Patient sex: M
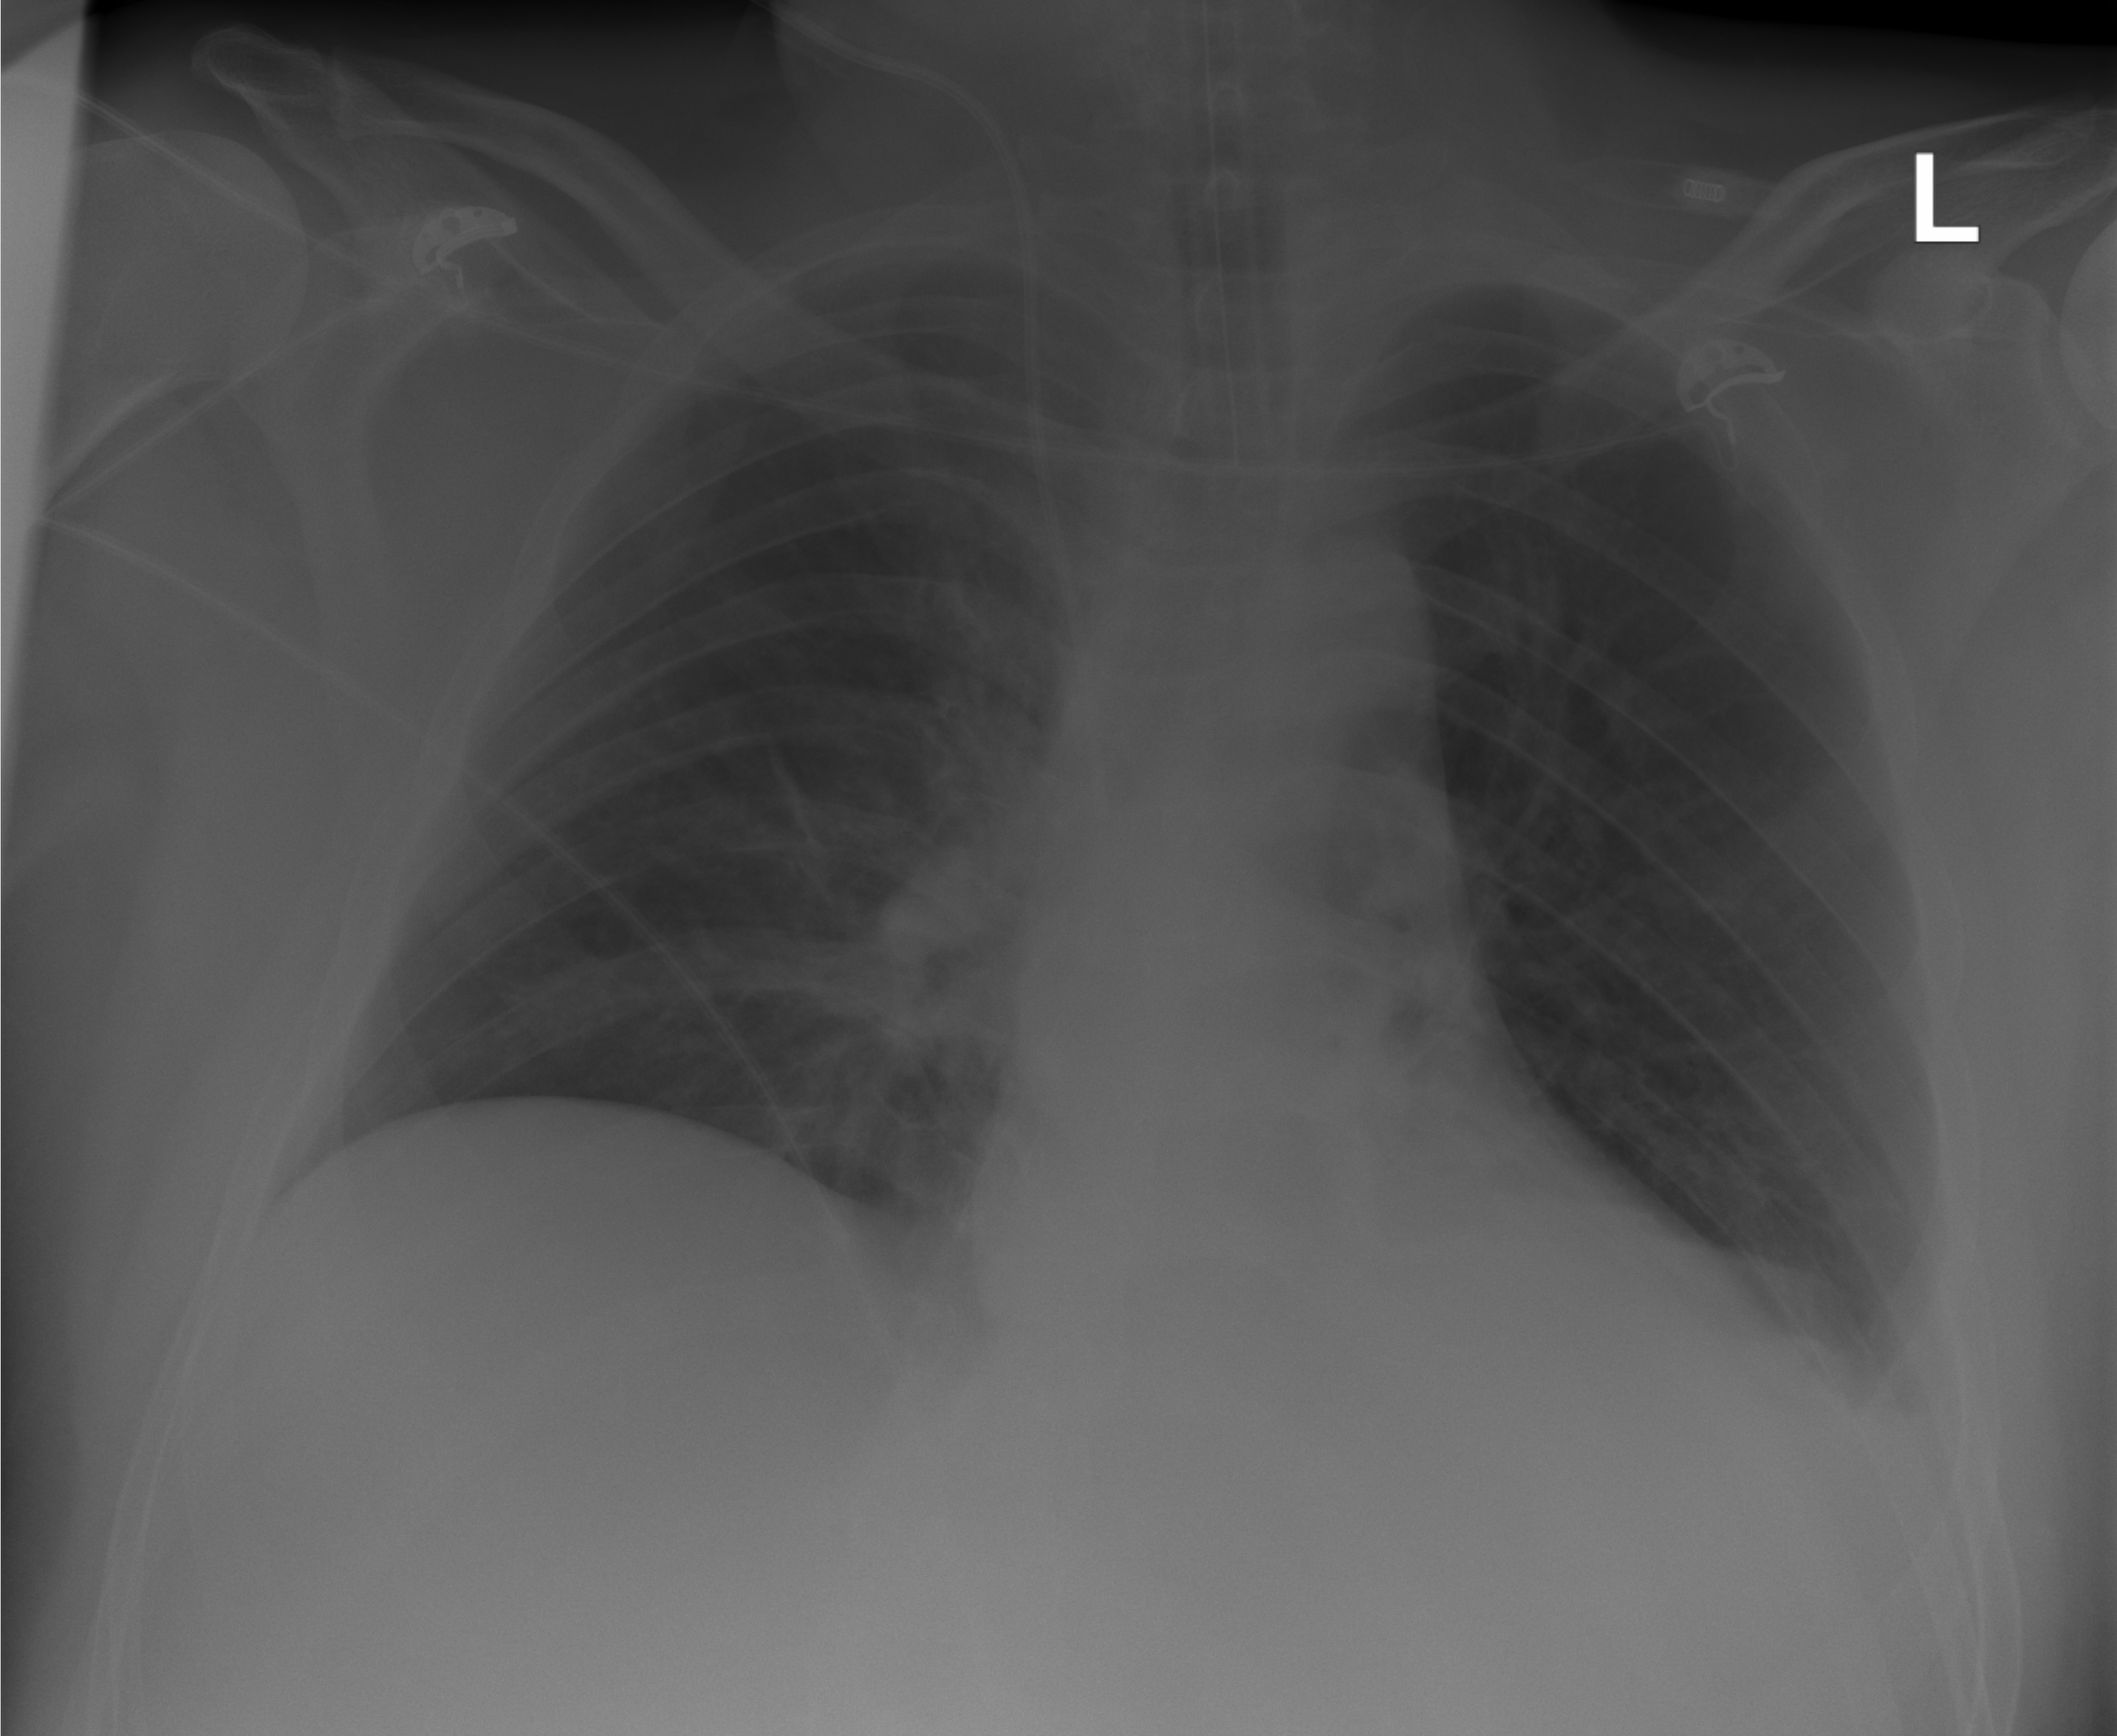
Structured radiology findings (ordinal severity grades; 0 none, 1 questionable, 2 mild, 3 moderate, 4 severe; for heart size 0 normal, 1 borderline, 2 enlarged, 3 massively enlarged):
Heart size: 0
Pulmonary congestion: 0
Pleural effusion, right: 0
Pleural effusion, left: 1
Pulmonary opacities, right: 0
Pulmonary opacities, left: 0
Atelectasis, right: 0
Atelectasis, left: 1